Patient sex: M
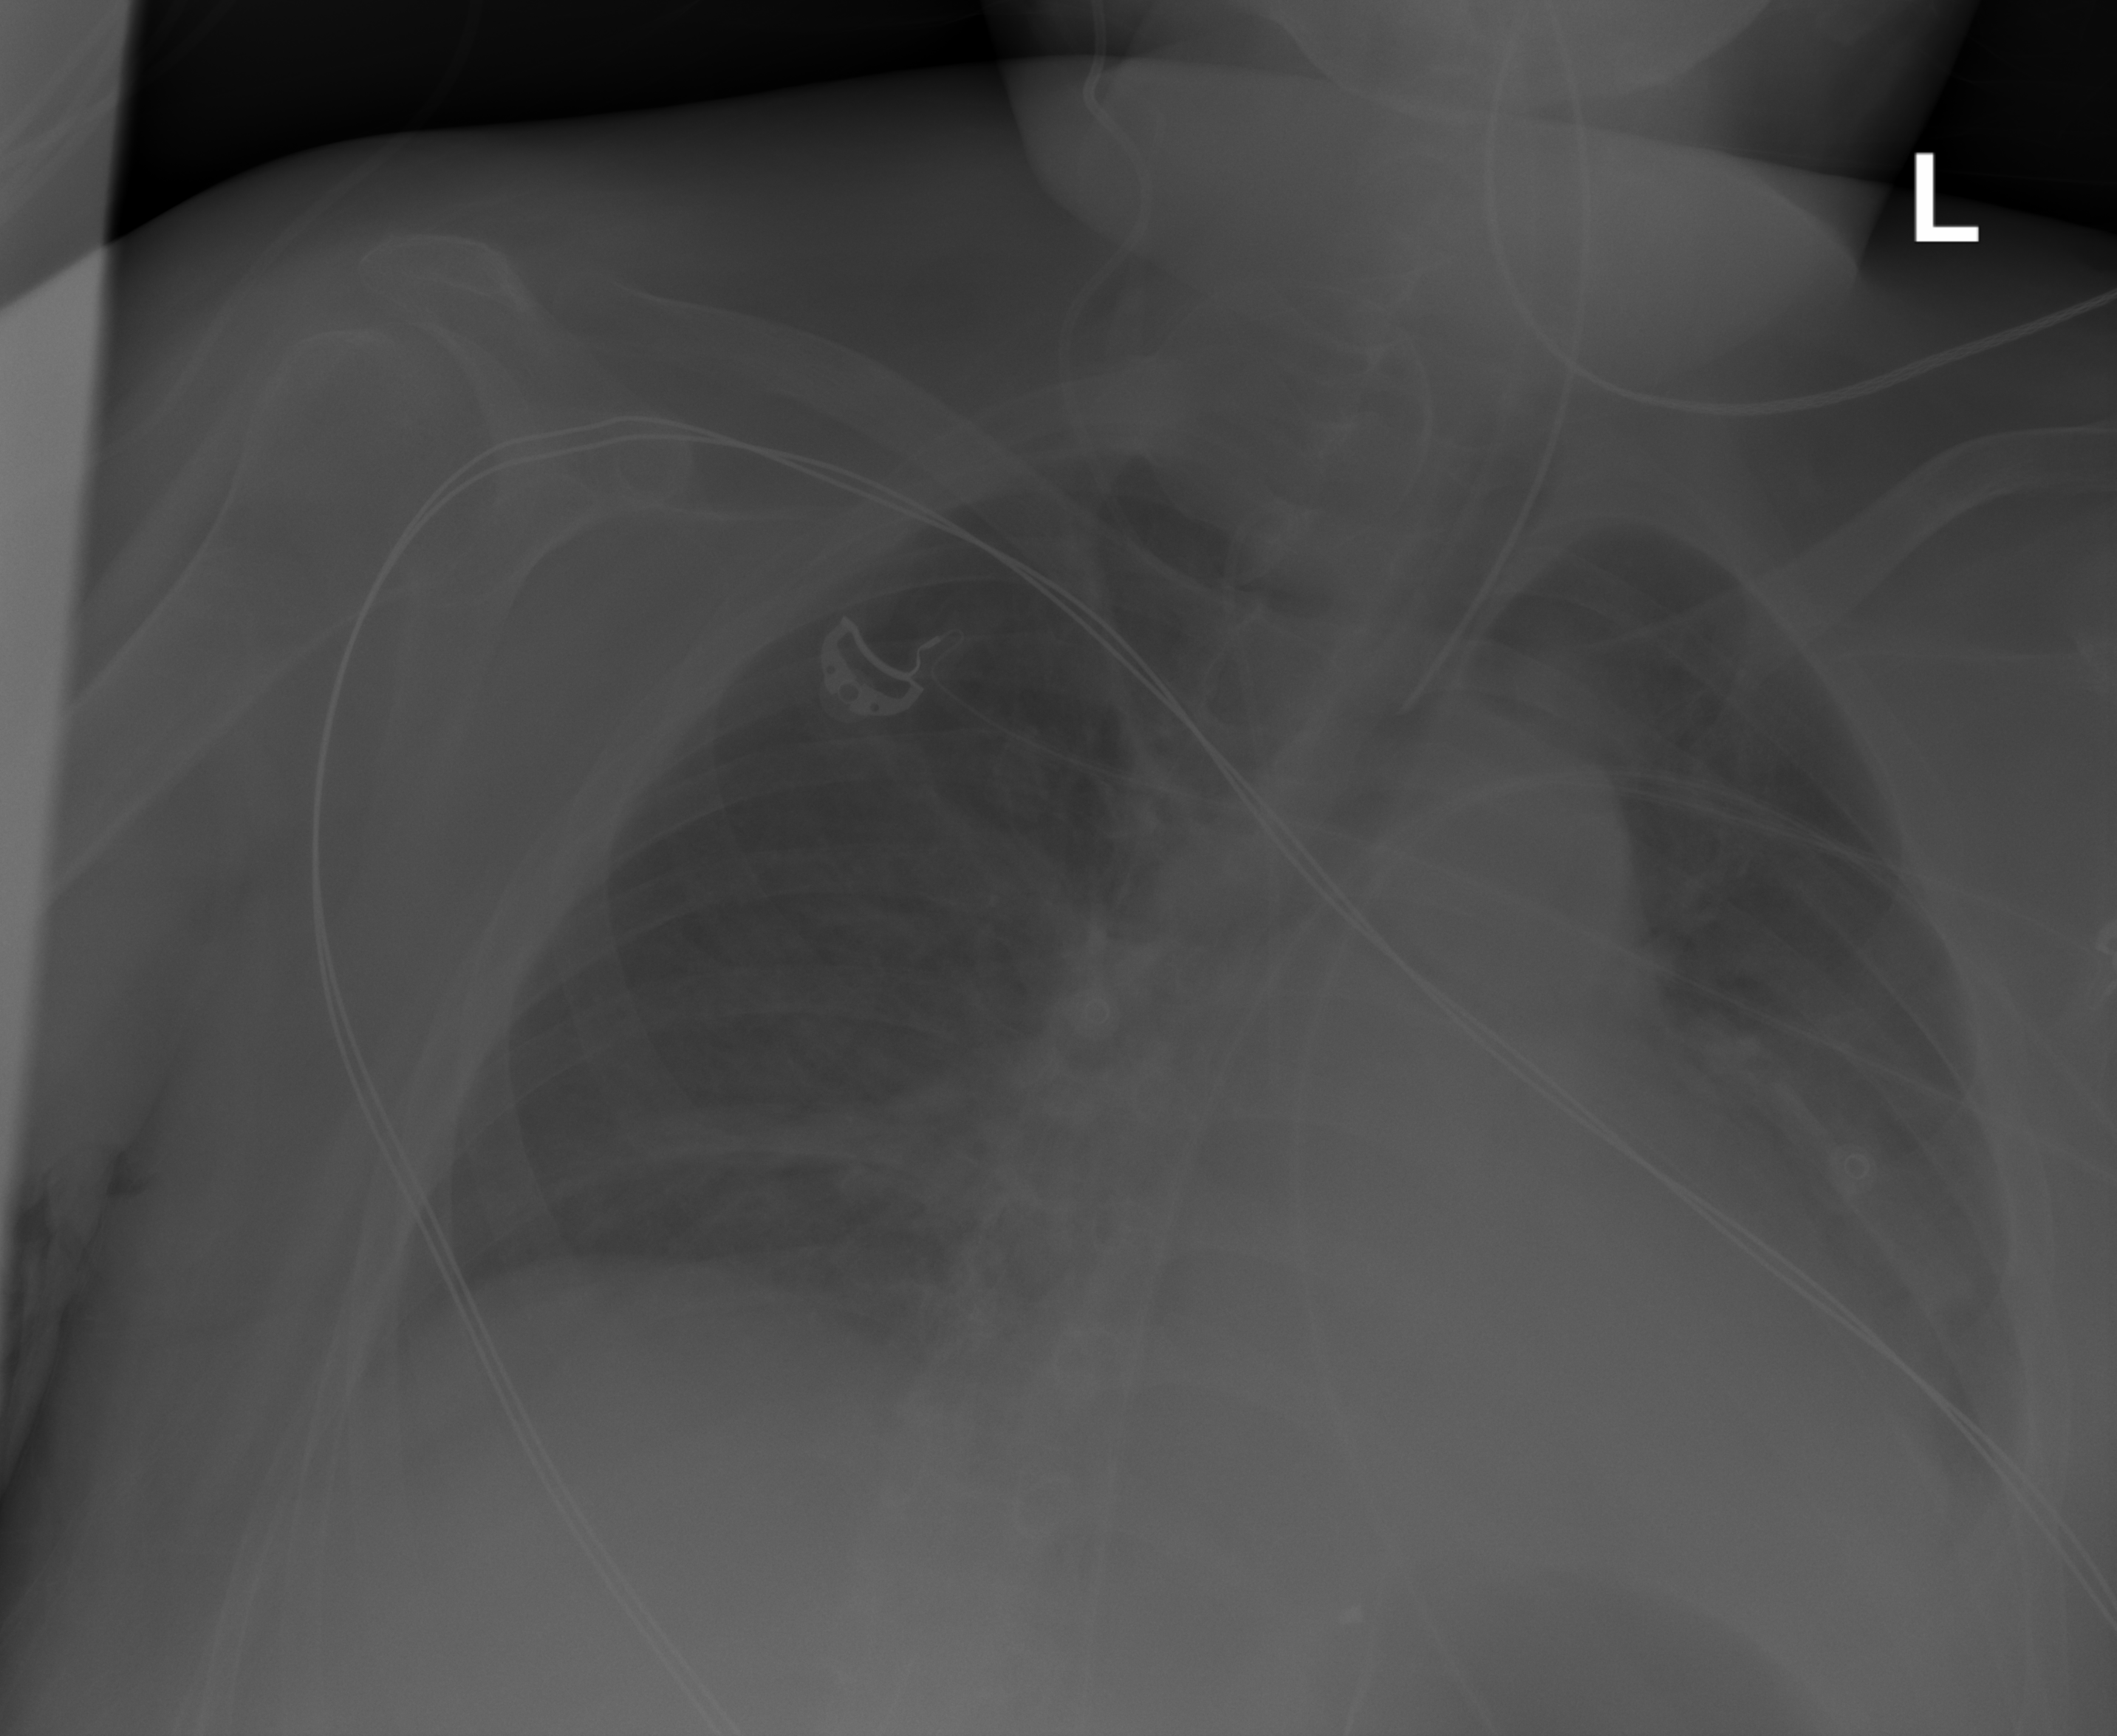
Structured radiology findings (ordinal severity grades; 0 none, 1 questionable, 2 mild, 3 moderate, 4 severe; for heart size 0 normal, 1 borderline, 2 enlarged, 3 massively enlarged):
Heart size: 1
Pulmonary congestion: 2
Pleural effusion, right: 2
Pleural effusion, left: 3
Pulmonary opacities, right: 0
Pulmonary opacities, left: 3
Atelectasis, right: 2
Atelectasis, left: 2